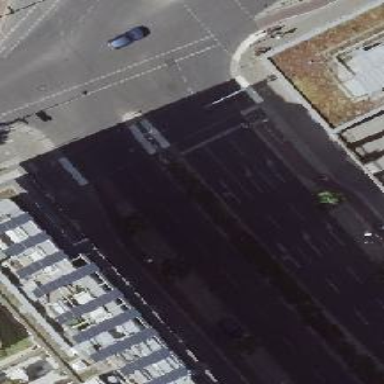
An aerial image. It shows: Road crossing with traffic signals and pedestrian island.